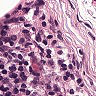
Metastatic tissue present: no